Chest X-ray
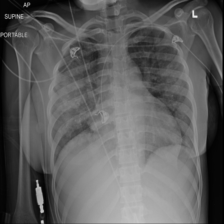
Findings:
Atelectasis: negative
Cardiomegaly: negative
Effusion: negative
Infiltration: negative
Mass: negative
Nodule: negative
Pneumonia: negative
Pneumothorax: negative
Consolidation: negative
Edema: negative
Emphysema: negative
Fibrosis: negative
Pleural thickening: negative
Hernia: negative